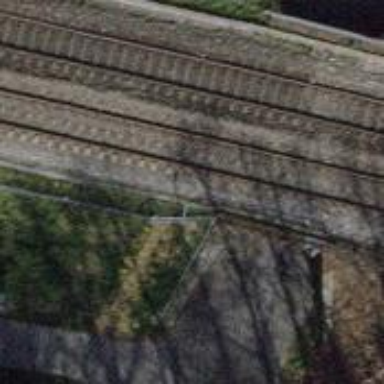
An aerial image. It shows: Single-track railway bridge with contact lines for electrification.